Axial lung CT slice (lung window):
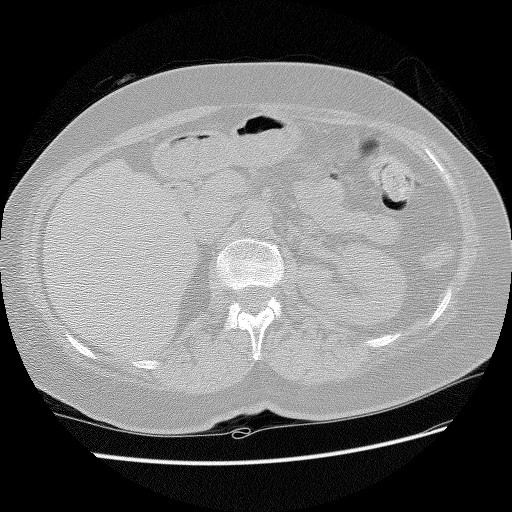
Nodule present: no